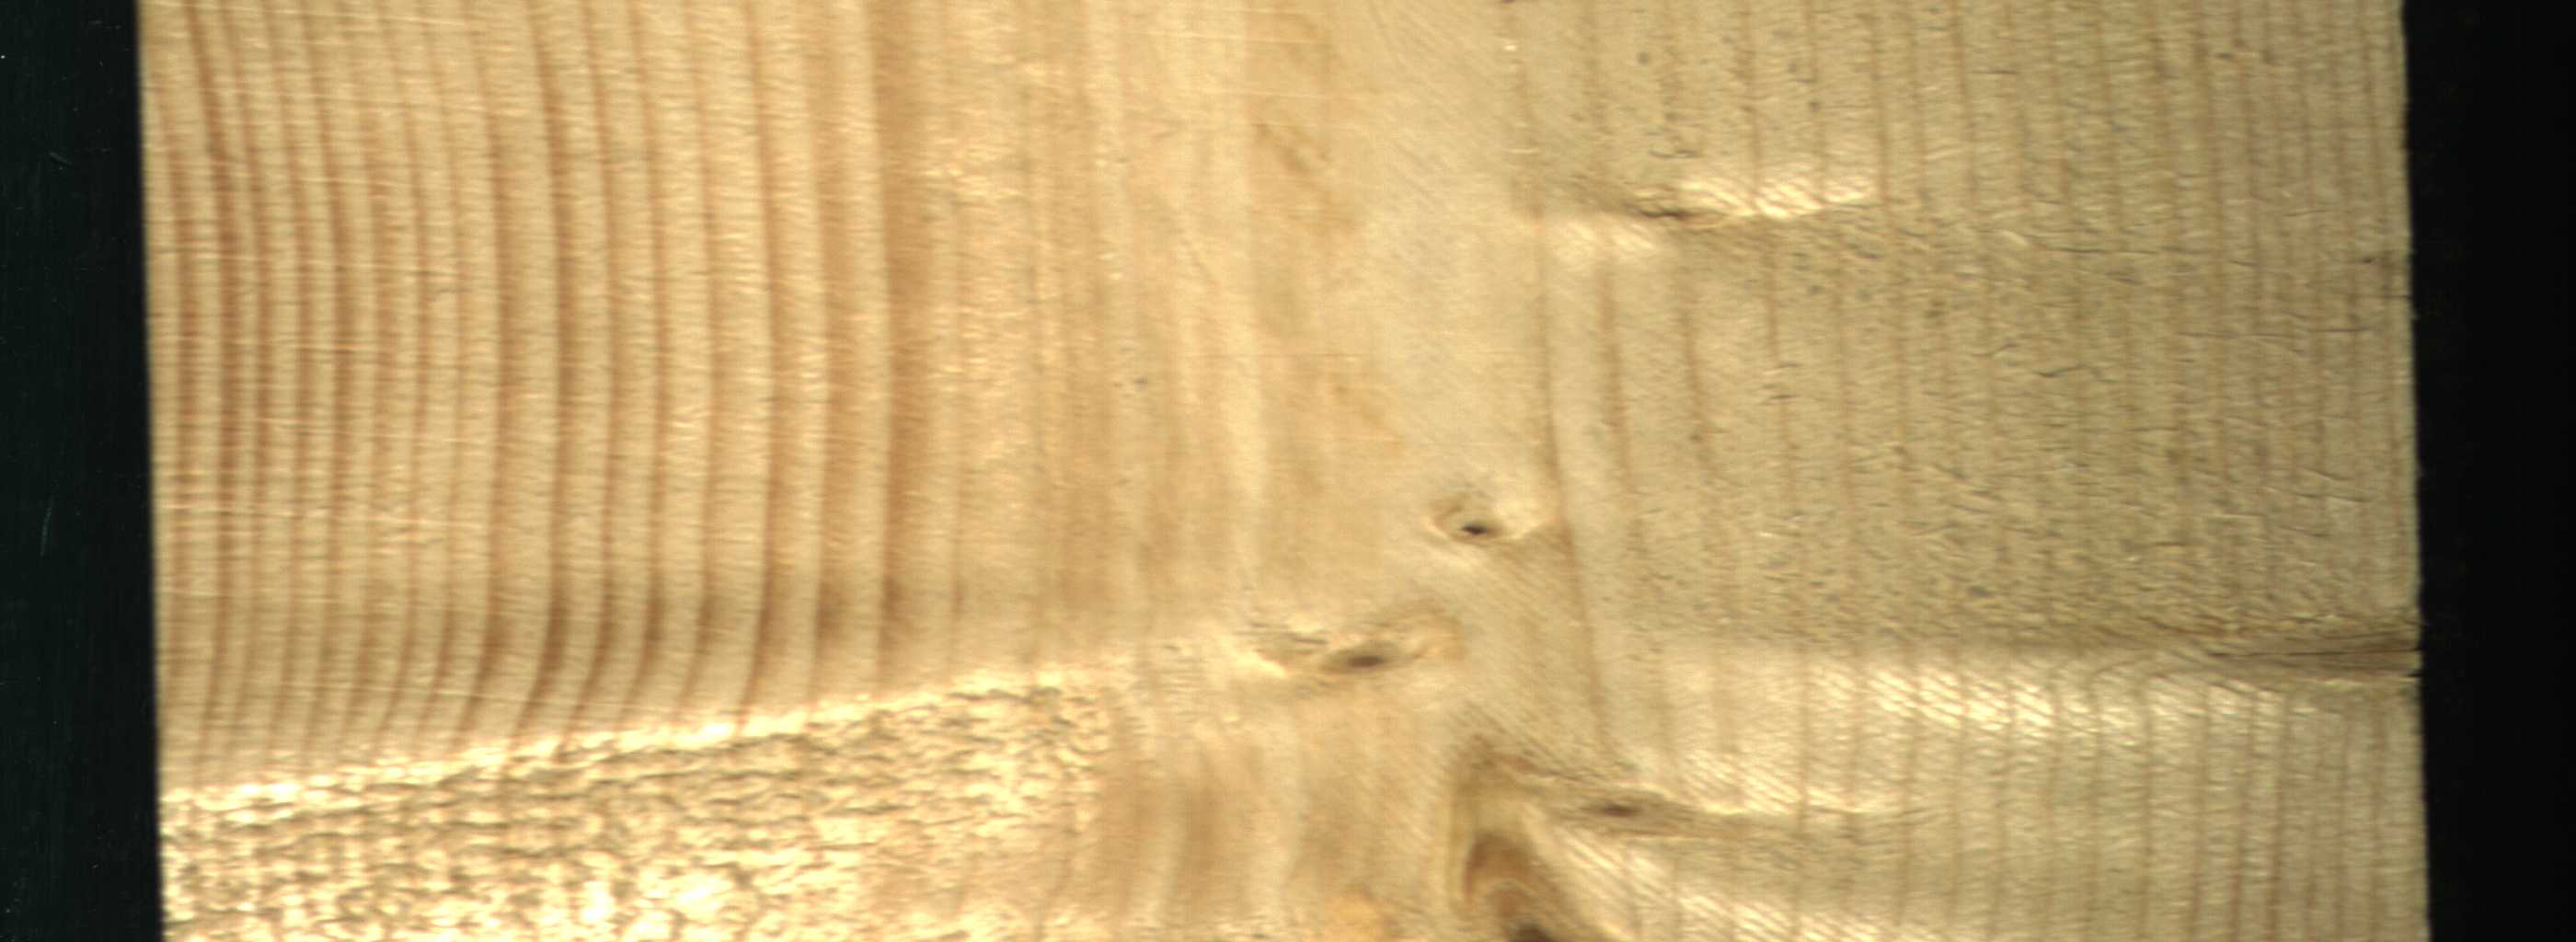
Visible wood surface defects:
Marrow
Live_Knot
Live_Knot
Live_Knot
Live_Knot
Live_Knot